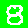
Digit: 8